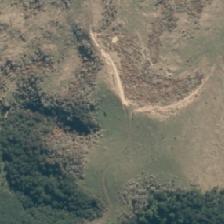
Land cover: high_producing_grassland